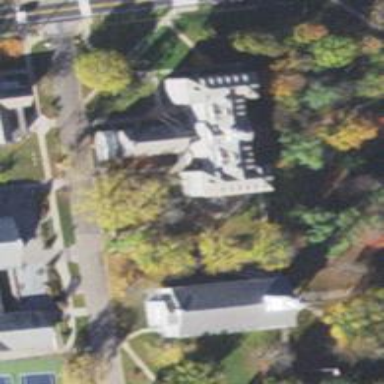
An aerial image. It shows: Dormitory building with hipped slate roof.